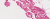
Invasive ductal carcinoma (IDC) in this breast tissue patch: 0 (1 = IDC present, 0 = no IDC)